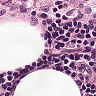
Metastatic tissue present: no